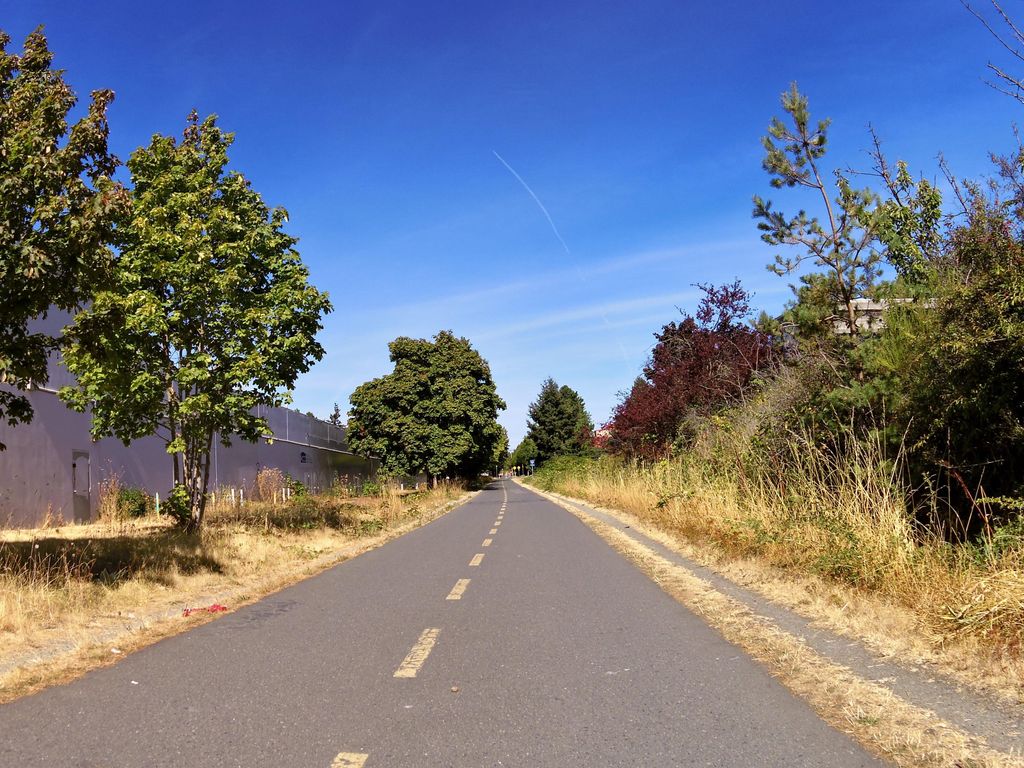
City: victoria